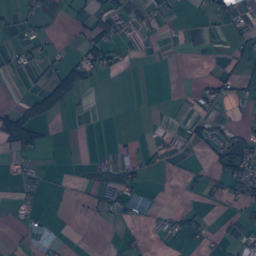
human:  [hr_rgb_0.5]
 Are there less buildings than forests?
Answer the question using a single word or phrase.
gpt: no

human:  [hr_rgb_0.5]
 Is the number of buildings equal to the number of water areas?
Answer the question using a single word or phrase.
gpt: no

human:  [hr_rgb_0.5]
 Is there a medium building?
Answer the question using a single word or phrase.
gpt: yes

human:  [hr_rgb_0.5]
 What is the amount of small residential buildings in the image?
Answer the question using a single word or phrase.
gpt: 555

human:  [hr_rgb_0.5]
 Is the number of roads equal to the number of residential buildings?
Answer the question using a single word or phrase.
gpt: no

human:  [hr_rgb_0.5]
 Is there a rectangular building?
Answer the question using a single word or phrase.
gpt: yes

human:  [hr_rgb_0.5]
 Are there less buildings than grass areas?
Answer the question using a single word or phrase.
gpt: no

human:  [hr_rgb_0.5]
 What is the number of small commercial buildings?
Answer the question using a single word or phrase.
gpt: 10

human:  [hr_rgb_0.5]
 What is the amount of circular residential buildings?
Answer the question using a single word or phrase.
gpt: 5

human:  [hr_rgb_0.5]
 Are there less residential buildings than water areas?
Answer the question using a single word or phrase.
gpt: no

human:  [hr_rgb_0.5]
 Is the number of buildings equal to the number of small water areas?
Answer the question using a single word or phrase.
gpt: no

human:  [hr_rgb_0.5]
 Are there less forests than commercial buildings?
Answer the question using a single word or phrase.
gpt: no

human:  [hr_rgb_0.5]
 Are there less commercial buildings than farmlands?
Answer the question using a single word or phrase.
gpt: yes

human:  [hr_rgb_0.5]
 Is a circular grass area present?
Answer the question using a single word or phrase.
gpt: no

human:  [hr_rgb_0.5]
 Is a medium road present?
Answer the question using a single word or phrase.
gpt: no

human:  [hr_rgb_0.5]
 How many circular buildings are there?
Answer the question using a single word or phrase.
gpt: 5

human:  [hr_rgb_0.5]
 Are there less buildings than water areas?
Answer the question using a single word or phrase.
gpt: no

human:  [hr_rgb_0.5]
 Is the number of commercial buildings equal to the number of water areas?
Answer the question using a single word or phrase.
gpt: no

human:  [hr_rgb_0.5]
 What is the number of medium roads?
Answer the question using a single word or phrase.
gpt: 0

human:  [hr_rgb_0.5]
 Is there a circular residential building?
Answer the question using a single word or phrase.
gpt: yes

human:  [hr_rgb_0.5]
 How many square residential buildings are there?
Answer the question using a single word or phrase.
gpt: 5

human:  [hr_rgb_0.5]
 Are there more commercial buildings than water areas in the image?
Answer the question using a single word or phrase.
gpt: no

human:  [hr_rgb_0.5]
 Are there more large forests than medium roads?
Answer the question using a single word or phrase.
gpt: yes

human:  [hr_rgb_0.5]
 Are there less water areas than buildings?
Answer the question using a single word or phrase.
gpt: yes

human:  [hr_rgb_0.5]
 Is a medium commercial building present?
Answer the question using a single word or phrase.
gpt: no

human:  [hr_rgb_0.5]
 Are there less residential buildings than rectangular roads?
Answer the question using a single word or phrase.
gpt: no

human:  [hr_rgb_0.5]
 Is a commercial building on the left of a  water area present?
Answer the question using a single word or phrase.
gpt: yes

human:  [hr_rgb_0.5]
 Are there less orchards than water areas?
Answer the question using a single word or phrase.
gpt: no

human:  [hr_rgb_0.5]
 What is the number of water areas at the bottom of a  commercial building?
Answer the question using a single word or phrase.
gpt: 36

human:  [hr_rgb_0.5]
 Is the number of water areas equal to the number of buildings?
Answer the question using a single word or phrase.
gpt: no

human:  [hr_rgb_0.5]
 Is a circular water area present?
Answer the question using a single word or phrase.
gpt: yes

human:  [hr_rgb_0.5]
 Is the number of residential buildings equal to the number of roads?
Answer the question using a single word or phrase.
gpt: no

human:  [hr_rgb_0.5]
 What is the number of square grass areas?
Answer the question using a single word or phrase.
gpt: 0

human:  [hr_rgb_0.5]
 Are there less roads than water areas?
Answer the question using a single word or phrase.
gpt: no

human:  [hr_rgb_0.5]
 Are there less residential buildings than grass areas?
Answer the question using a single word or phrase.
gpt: no

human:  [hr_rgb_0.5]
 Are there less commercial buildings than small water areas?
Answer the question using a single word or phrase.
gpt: yes